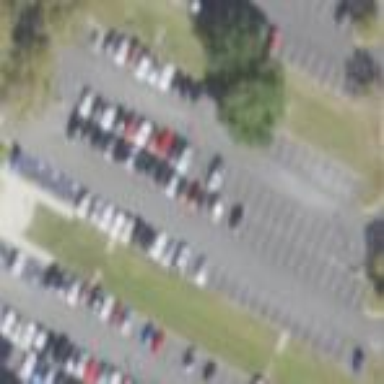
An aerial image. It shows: Paved parking area.